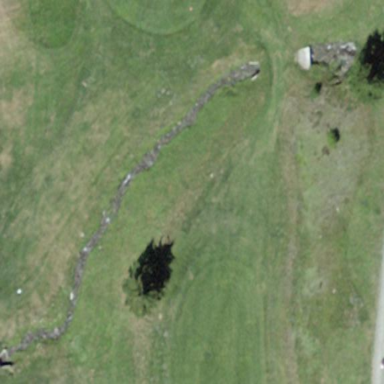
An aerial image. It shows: Penalty area on golf course.